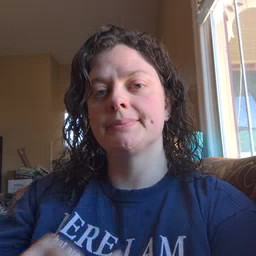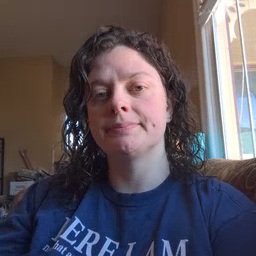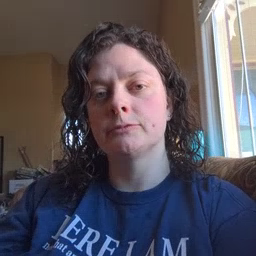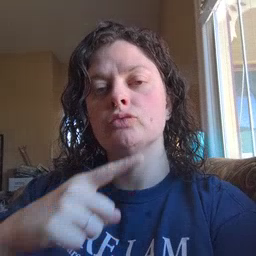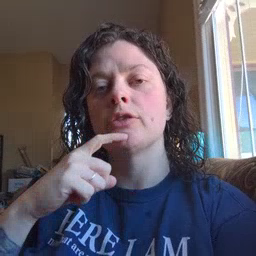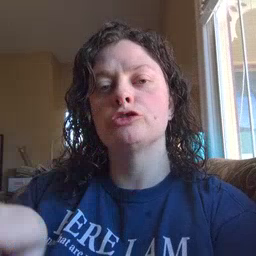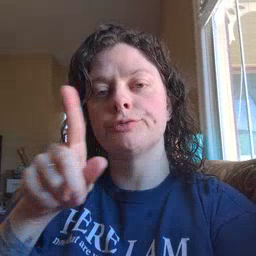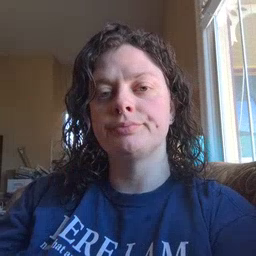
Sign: dryer